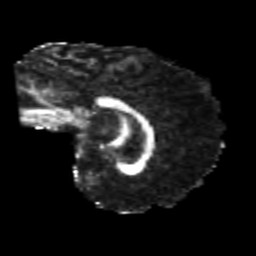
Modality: FA
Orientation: sagittal
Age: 22
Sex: male
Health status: healthy
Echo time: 0.074 s